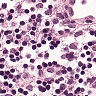
Metastatic tissue present: no